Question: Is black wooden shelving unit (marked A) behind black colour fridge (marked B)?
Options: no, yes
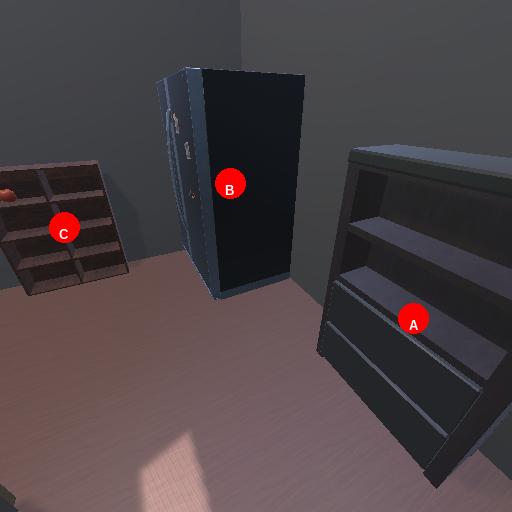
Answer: no